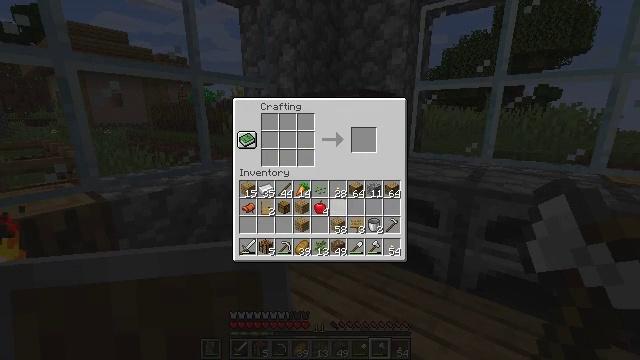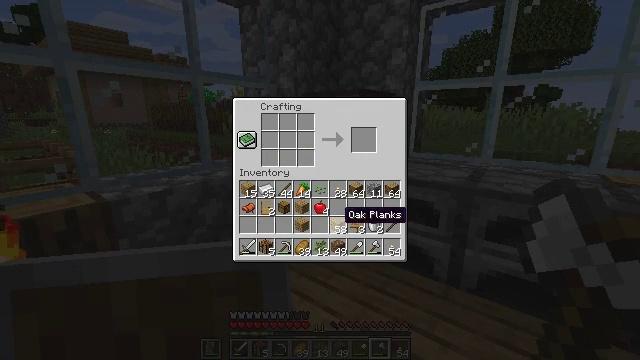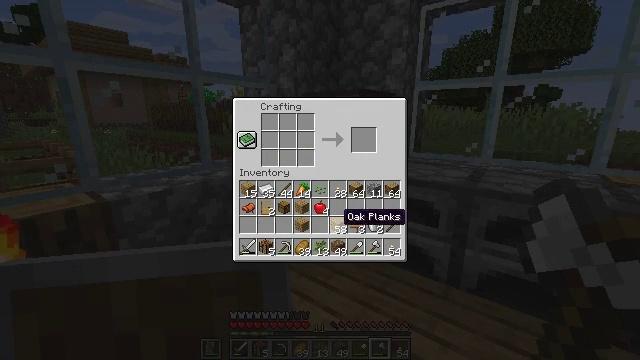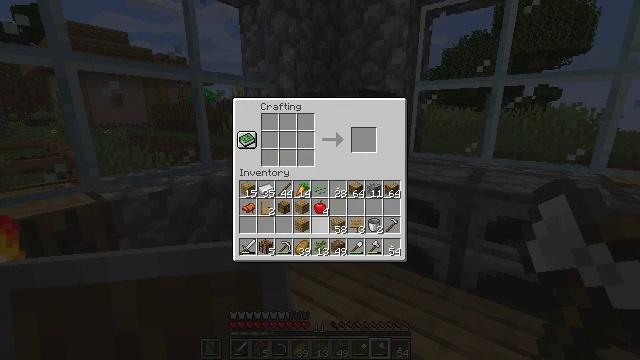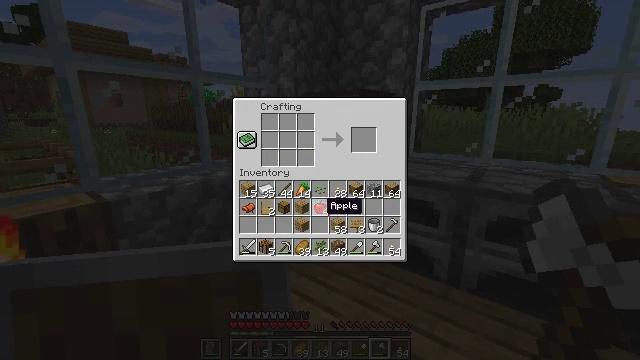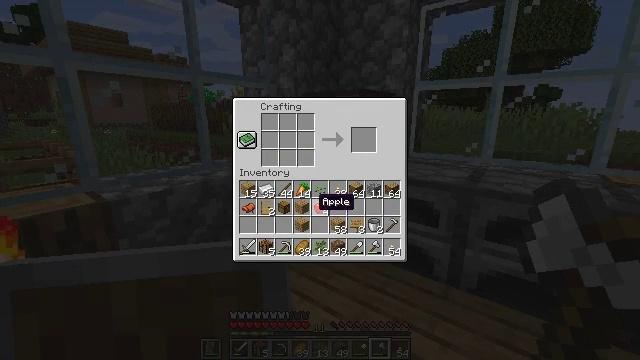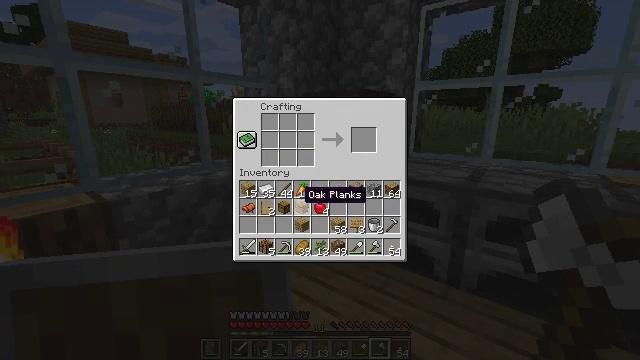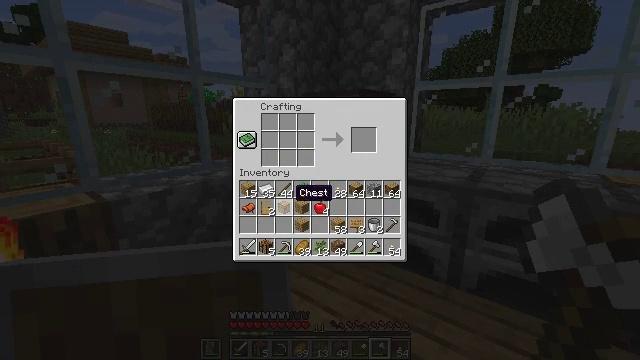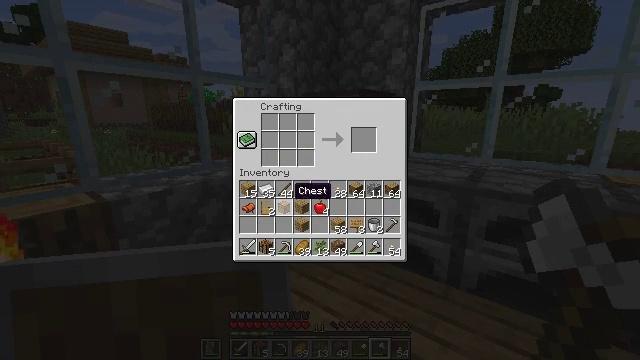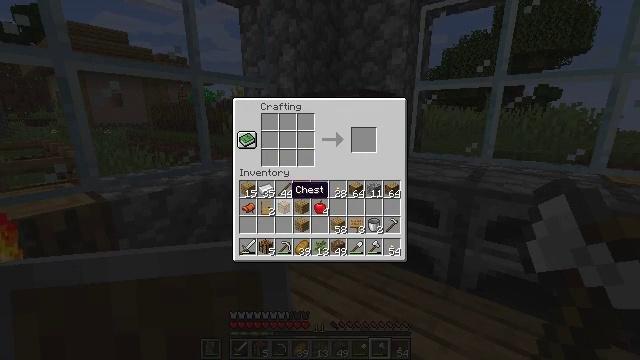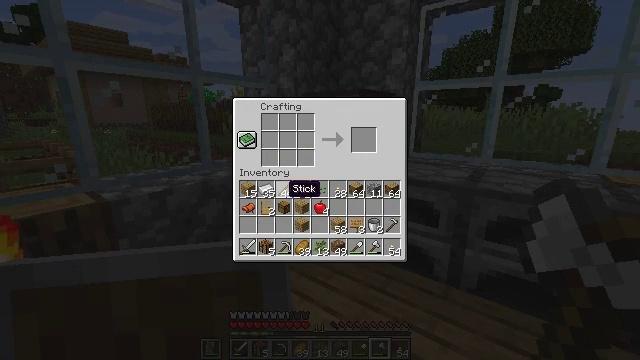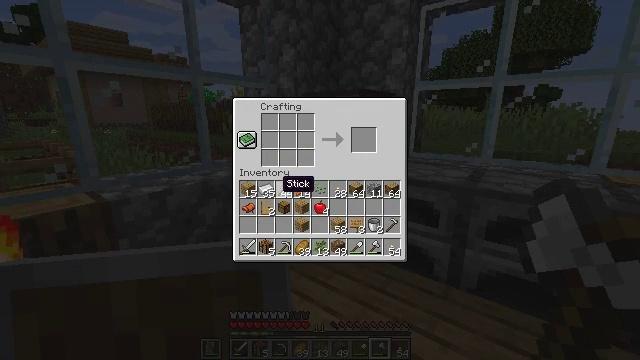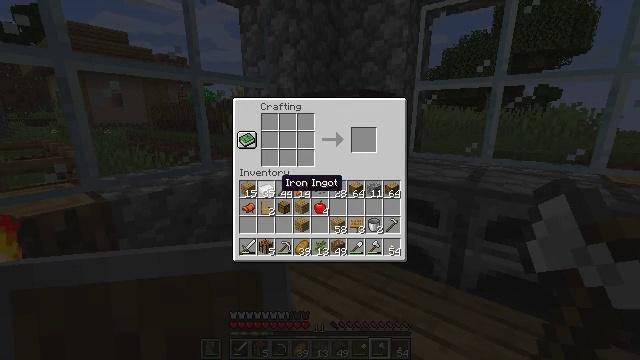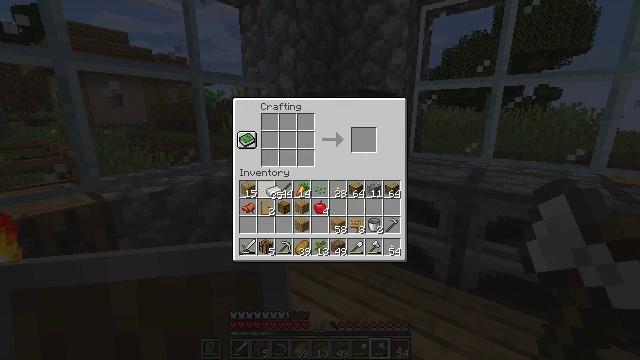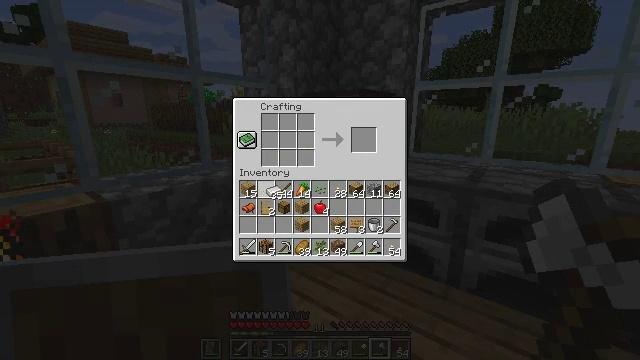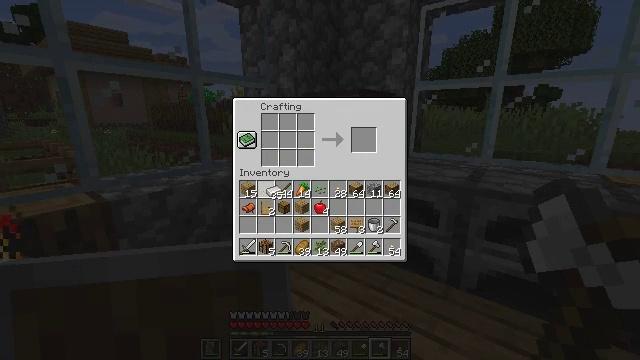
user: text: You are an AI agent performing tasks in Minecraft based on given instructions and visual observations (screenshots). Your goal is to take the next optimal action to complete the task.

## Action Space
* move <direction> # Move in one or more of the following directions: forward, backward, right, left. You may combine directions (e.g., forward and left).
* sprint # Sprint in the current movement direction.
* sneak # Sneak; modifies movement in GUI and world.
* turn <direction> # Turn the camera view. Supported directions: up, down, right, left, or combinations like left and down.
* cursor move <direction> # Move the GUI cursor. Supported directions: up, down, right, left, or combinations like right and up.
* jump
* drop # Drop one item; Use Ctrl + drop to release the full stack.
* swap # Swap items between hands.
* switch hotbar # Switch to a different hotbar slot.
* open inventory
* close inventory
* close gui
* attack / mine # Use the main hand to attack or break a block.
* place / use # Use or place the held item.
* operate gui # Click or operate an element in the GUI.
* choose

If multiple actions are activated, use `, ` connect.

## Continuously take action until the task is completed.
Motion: motion action
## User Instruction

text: Make an oak sign using planks.
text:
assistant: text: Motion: cursor move down
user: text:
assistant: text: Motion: no_op
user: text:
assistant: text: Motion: cursor move left
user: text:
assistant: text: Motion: cursor move left
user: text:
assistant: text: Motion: cursor move left
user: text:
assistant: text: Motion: cursor move left
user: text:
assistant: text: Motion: cursor move left
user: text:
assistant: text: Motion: no_op
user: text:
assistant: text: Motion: no_op
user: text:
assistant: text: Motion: no_op
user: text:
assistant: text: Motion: no_op
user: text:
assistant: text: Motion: no_op
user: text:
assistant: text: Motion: operate gui
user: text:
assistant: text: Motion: operate gui
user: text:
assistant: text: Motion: no_op
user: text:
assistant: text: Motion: no_op
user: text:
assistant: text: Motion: no_op
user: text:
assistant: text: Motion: no_op
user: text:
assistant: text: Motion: no_op
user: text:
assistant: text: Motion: no_op
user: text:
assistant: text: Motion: operate gui
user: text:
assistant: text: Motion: operate gui
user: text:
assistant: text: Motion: no_op
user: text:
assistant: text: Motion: no_op
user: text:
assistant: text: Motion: no_op
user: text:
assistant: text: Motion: no_op
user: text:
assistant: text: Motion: no_op
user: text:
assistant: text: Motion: no_op
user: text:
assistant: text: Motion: no_op
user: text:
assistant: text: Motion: no_op